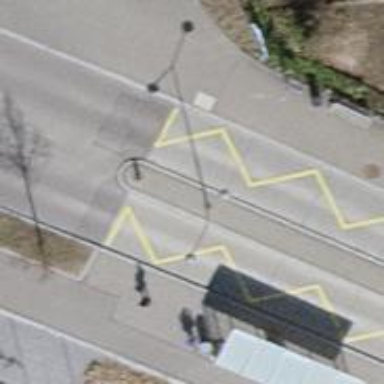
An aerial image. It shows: Bus stop equipped with public transport stop position.